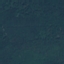
Label: Forest